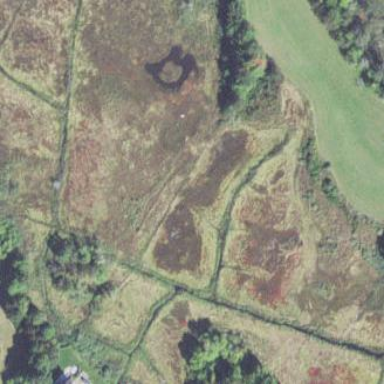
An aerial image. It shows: Marshy wetland area.